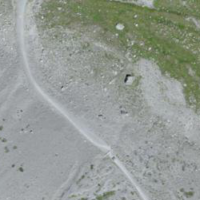
EUNIS habitat code: 48
Species observed at this site:
Saxifraga androsacea